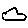
Label: cloud